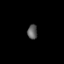
Tissue: prostate
Cell type: T cells
Senescence score: 0.3556
Nuclear area (px): 139
Mean DAPI intensity: 95.158